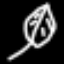
Label: leaf